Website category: auto
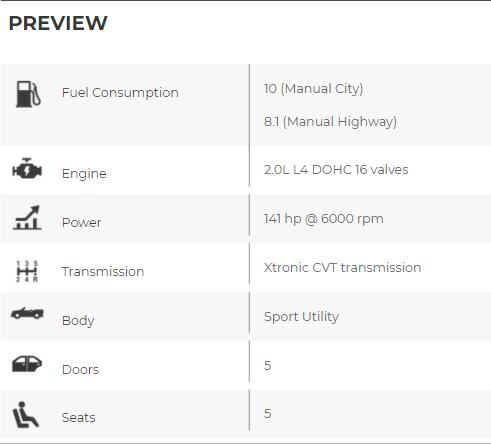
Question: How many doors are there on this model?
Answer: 5

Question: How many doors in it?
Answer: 5

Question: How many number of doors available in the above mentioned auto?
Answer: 5

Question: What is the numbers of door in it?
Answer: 5

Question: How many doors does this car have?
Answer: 5

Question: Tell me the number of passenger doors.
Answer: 5

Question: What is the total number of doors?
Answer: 5

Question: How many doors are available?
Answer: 5

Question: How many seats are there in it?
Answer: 5

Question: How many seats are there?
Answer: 5

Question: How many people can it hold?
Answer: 5

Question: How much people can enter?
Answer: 5

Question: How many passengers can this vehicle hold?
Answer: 5

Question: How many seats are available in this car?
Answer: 5

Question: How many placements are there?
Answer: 5

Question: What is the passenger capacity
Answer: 5

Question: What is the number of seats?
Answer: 5

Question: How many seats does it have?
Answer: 5

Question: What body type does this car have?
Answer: Sport Utility

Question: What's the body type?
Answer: Sport Utility

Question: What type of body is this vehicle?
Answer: Sport Utility

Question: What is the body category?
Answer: Sport Utility

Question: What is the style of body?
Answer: Sport Utility

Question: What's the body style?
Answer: Sport Utility

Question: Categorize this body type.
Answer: Sport Utility

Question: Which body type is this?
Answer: Sport Utility

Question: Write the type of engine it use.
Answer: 2.0L L4 DOHC 16 valves

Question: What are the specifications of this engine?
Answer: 2.0L L4 DOHC 16 valves

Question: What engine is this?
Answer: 2.0L L4 DOHC 16 valves

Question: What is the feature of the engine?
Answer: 2.0L L4 DOHC 16 valves

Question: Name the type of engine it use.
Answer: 2.0L L4 DOHC 16 valves

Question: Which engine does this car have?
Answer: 2.0L L4 DOHC 16 valves

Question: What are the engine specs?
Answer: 2.0L L4 DOHC 16 valves

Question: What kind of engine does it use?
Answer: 2.0L L4 DOHC 16 valves

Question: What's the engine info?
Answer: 2.0L L4 DOHC 16 valves

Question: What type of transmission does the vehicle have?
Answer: Xtronic CVT transmission

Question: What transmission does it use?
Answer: Xtronic CVT transmission

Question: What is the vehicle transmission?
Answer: Xtronic CVT transmission

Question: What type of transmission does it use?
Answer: Xtronic CVT transmission

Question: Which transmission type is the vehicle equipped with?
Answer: Xtronic CVT transmission

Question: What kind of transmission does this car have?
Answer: Xtronic CVT transmission

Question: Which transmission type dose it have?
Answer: Xtronic CVT transmission

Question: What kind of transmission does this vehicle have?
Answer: Xtronic CVT transmission

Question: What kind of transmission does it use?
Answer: Xtronic CVT transmission

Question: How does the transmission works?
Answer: Xtronic CVT transmission

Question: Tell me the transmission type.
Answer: Xtronic CVT transmission

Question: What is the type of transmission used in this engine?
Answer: Xtronic CVT transmission

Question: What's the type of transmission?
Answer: Xtronic CVT transmission

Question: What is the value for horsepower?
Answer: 141 hp @ 6000 rpm

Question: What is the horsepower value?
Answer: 141 hp @ 6000 rpm

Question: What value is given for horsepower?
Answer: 141 hp @ 6000 rpm

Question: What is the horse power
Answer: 141 hp @ 6000 rpm

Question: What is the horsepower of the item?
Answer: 141 hp @ 6000 rpm

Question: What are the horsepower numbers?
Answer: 141 hp @ 6000 rpm

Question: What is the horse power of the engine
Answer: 141 hp @ 6000 rpm

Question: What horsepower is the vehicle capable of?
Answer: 141 hp @ 6000 rpm

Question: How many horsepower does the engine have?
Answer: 141 hp @ 6000 rpm

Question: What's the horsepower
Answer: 141 hp @ 6000 rpm

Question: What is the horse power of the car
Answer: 141 hp @ 6000 rpm

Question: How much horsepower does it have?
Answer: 141 hp @ 6000 rpm

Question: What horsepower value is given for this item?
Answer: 141 hp @ 6000 rpm

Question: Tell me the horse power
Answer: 141 hp @ 6000 rpm

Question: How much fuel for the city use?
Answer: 10 (Manual City)

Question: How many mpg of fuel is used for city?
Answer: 10 (Manual City)